Field crop: maize
Growth stage: 2
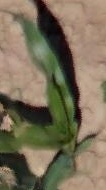
Species: maize